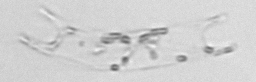
Label: Eucampia